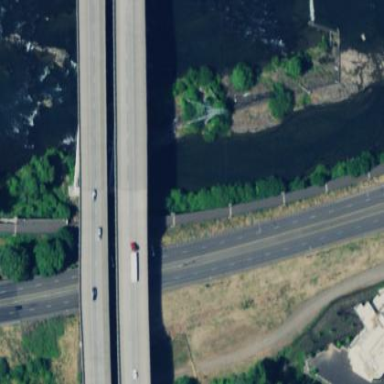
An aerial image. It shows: There is man-made bridge in the image.